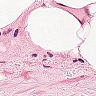
Metastatic tissue present: no